Field crop: maize
Growth stage: 2
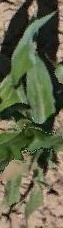
Species: maize